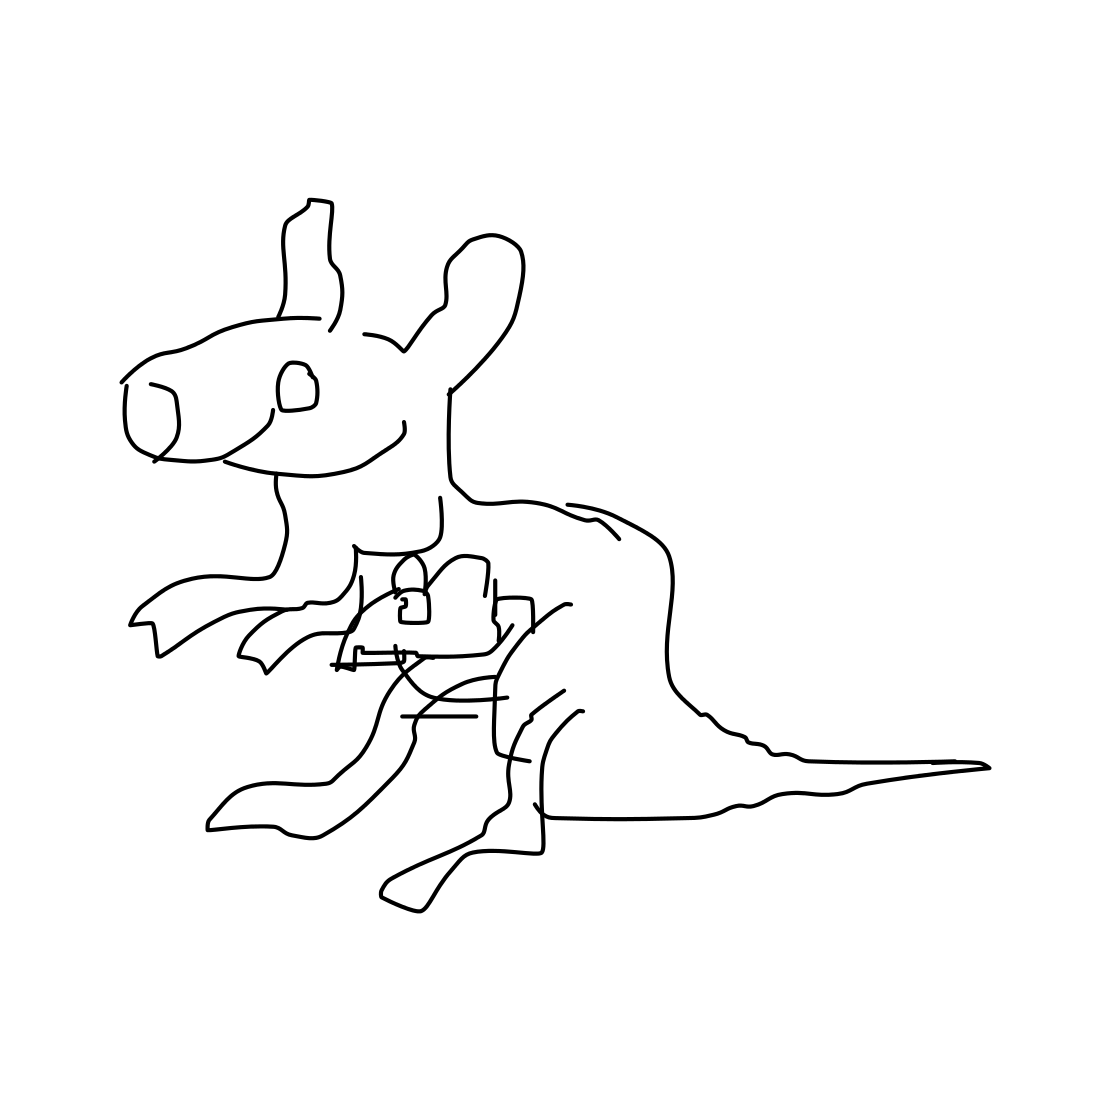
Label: kangaroo